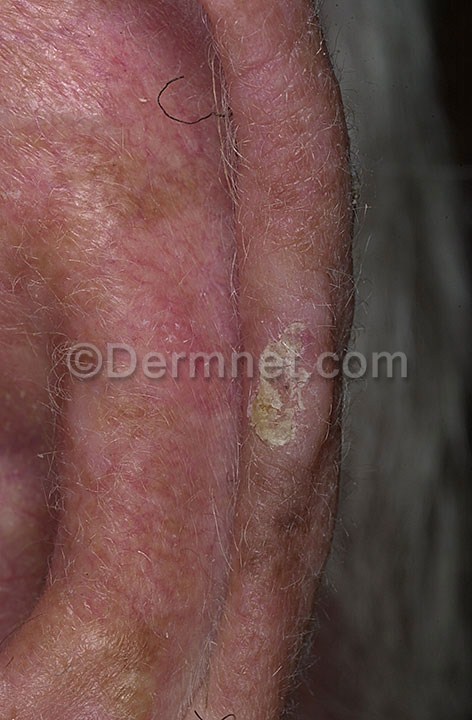
Disease: Actinic Keratosis Basal Cell Carcinoma and other Malignant Lesions